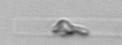
Label: Dactyliosolen_blavyanus